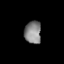
Tissue: lung
Cell type: Epithelial cells
Senescence score: 0.2402
Nuclear area (px): 369
Mean DAPI intensity: 133.068